Question: I have a issue with the phpword tables.

I have the following table and I want to clone the first table row and replace the information in it. So far I have no progress. I've used 'getVariables()' method to get all the variables from the document and loop through them. I've checked if the value is array and If it is it belongs to the row. I have structured the data in the following way
'''
Collection {#971 V
#items: array:12 [V
"ticket_id" => array:1 [V
0 => 7
0 => 6
]
"ticket_number" => array:2 [V
0 => "157-<PHONE>"
1 => null
]
"price_offered_bgn" => array:2 [V
0 => 978.0
1 => 196.0
]
"ticket_is" => array:1 [V
0 => "Requested"
]
"departure_date" => array:2 [V
0 => "2020-10-20 00:00:00"
1 => "2020-01-29 00:00:00"
]
"return_date" => array:2 [V
0 => "2020-10-29 00:00:00"
1 => null
]
"company_address" => array:1 [V
0 => "ADDRESS"
]
"company_bulstat" => array:1 [V
0 => ""
]
"company_dds_number" => array:1 [V
0 => "BG <PHONE>"
]
"mol" => array:1 [V
0 => "Gleichner"
]
"first_name" => array:2 [V
0 => "Araceli"
1 => "Francisca"
]
"last_name" => array:2 [V
0 => "Gleichner"
1 => "Schmitt"
]
]
}
'''
After I tried to clone the variables and insert the values I came up with the following result
'''
array:4 [V
0 => "TICKET_NUMBER"
1 => "FIRST_NAME"
2 => "LAST_NAME"
3 => "DEPARTURE_DATE"
]
array:9 [V
0 => "FIRST_NAME#1"
1 => "LAST_NAME#1"
2 => "DEPARTURE_DATE#1"
3 => "RETURN_DATE#1"
4 => "TICKET_NUMBER#2"
5 => "FIRST_NAME#2"
6 => "LAST_NAME#2"
7 => "DEPARTURE_DATE#2"
8 => "RETURN_DATE#2"
]
'''
And this error
'Can not clone row, template variable not found or variable contains markup.'
'at TemplateProcessor->cloneRow('${FIRST_NAME}', 2)'
I will be very thankful if you give me any ideas how I can clone this row and insert values in it.
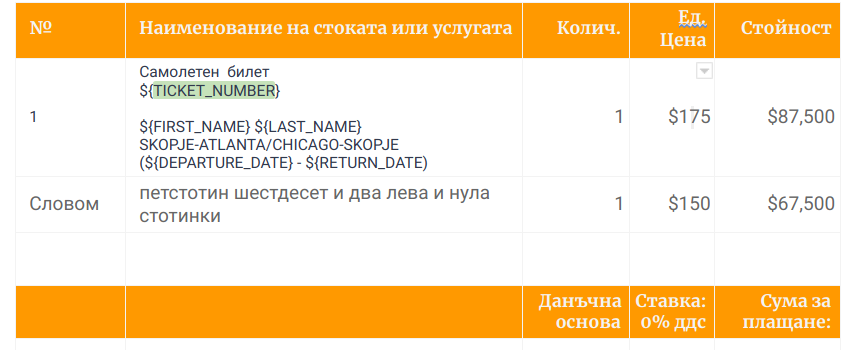
Answer: Problem is solved. I've made the table structure like this
'''
+-----------+----------------+
| ${row} | ${Item} |
| | +
| | ${ItemInfo} |
+-----------+----------------+
+-----------+----------------+
| ${row#1} | ${Item} |
| | +
| | ${ItemInfo} |
+-----------+----------------+
'''
I'm cloning the row with the 'cloneRow('ROW', 2)' method
<URL> this gives me 2 copies of ROW that I can work with and adds on each one of them '#INDEX'. This way i looped throught them and replaced the with the actual value like this
'''
foreach ($fields as $key => $value) {
$this->wordFile->setValue(strtoupper($key) . '#' . $index, $value);
$this->wordFile->setValue('ROW#' . $index, $index);
}
'''
the 'KEY' variable is the field name and then i concatenate the '#INDEX' to it.